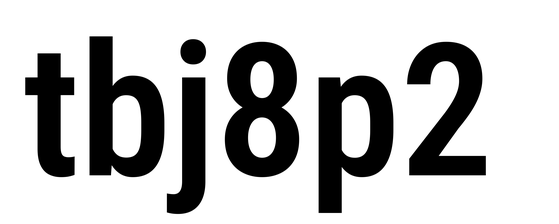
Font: Roboto_Condensed_SemiBold